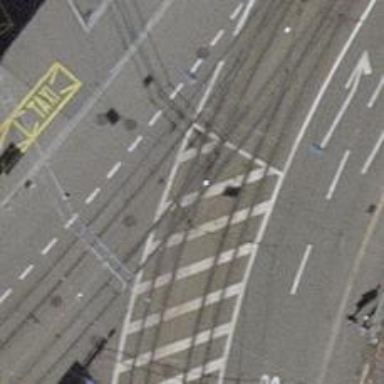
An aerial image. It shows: Railway crossing.